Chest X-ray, PA view. Patient: 5 years old, sex M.
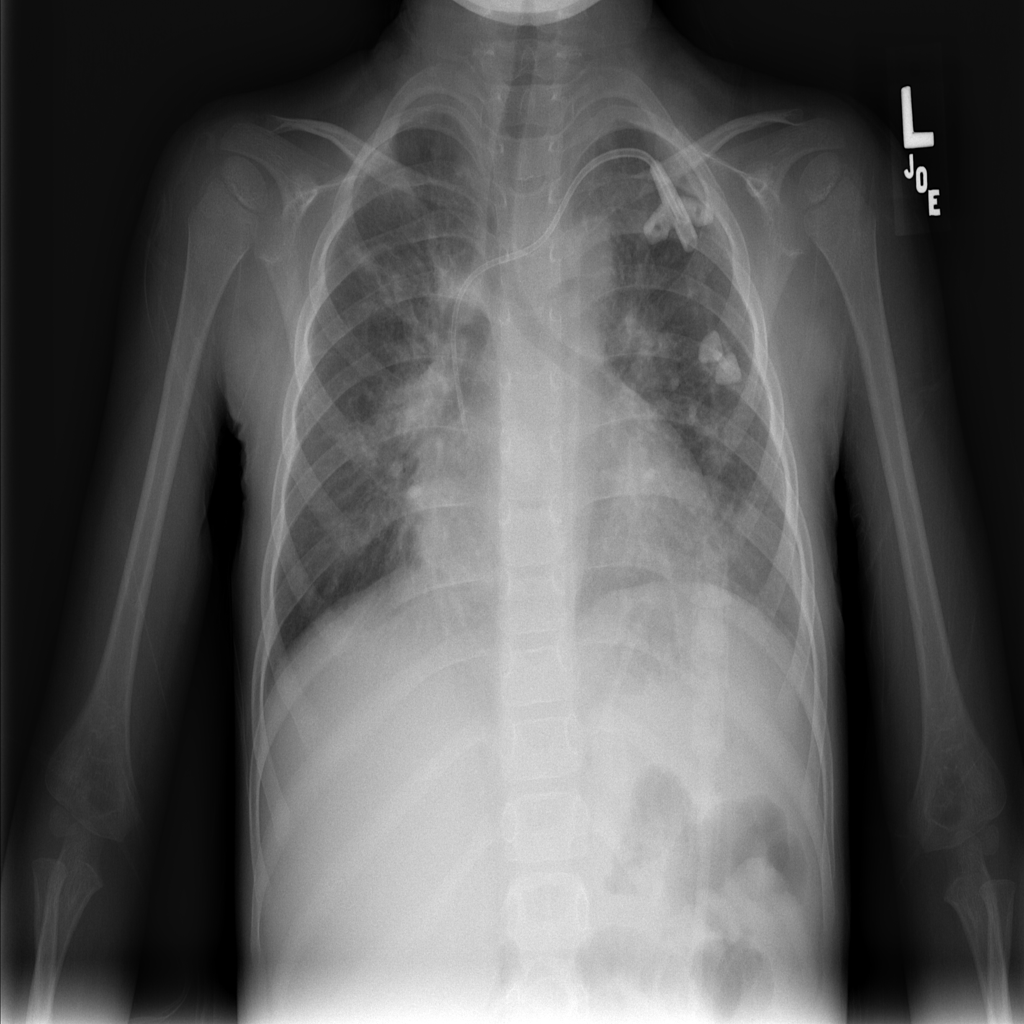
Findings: Consolidation